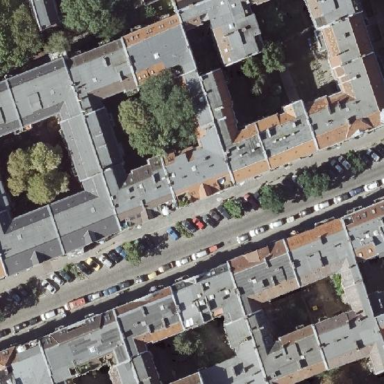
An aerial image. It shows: Building with apartments having grey gambrel roof.